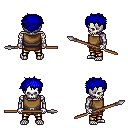
a pixel art fantasy rpg character, male body template, skeleton, leather chest armor, gold greaves, blue bedhead hairstyle, spear, four views (front, back, left, right), 2x2 character sprite sheet, small pixel art, hard edges, no anti-aliasing